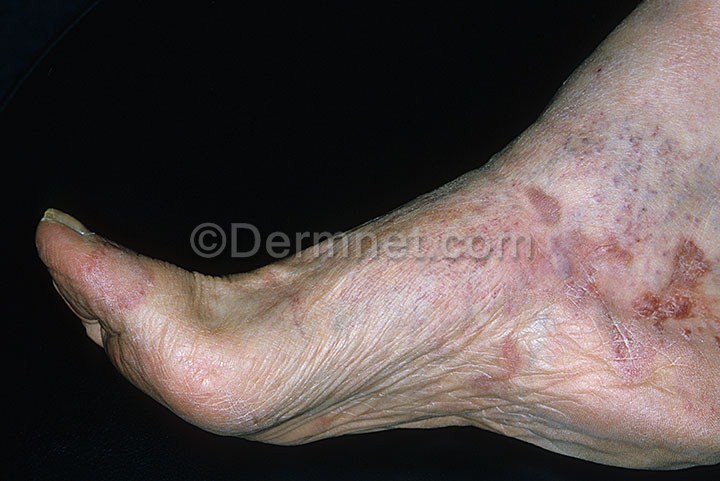
Disease: Vascular Tumors